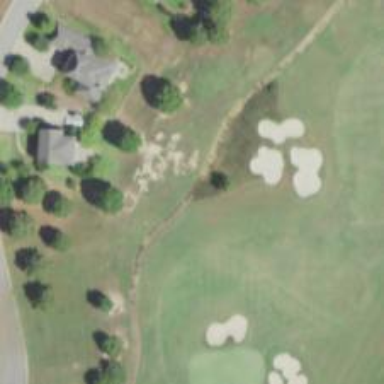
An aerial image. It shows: Path for both road and golf.